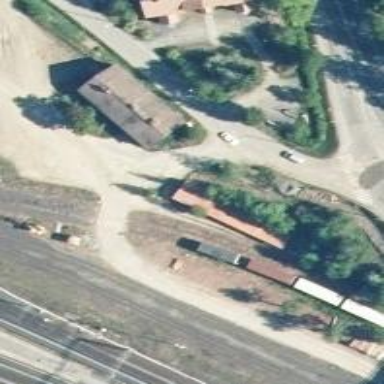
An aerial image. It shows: Railway yard used for servicing trains.